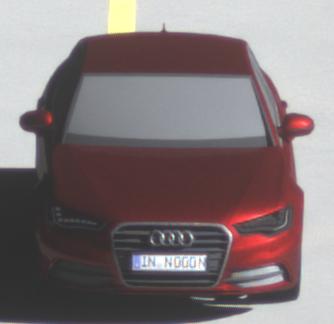
Make: Audi
Model: A6 2.0 TFSI
Detailed model: A6 (C7) Limousine
Model produced from: 2011/10
Model produced until: 2014/09
Doors: 4
Color: red
Road condition: dry road
Daytime: morning or afternoon
Contrast: high contrast